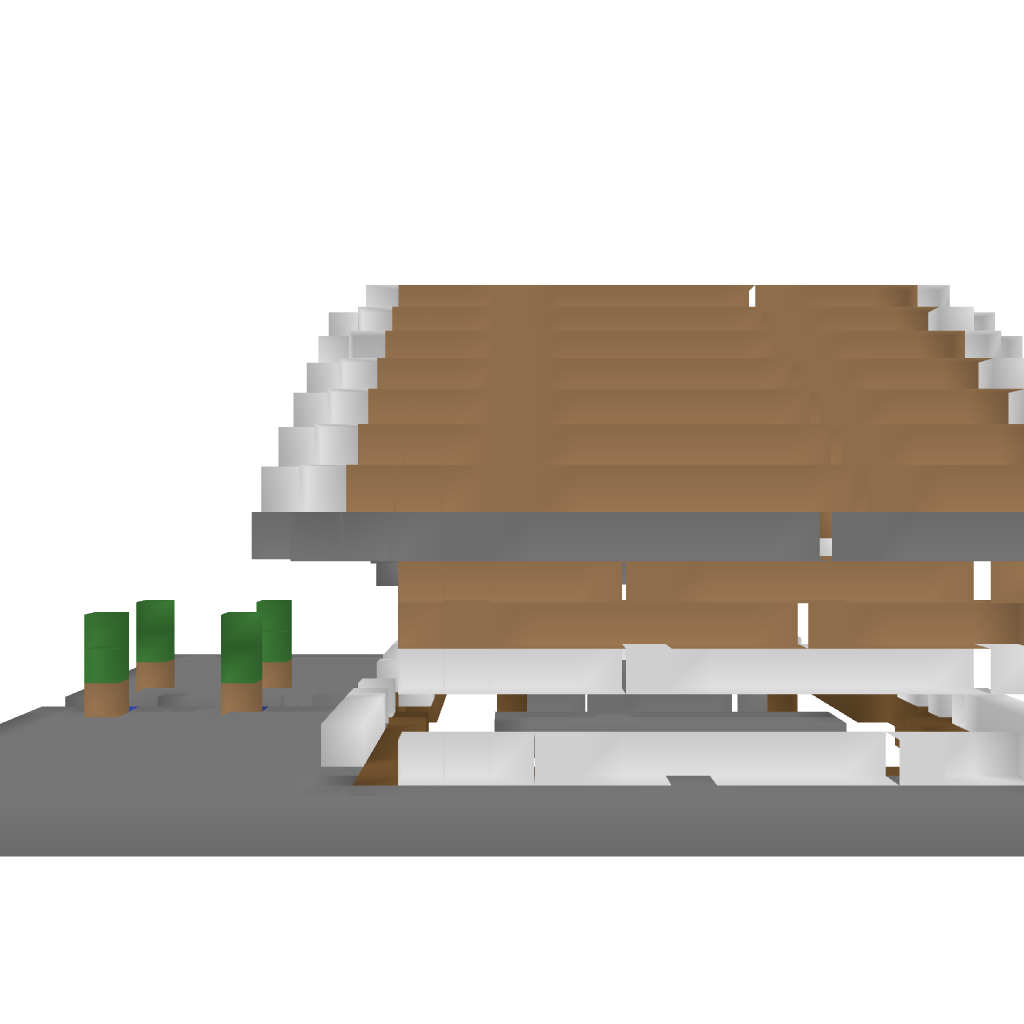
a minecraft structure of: little modern house bad low quality